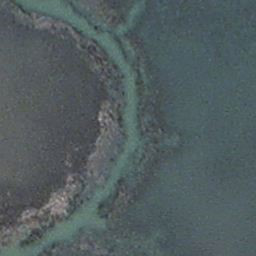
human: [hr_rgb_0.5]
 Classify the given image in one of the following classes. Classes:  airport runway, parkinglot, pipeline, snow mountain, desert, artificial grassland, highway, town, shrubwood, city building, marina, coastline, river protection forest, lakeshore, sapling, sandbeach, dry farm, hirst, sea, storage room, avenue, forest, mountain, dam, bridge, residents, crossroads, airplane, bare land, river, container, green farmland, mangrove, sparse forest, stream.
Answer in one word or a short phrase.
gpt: stream